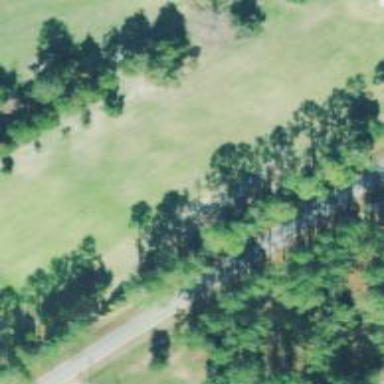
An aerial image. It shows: Scenic golf fairway.